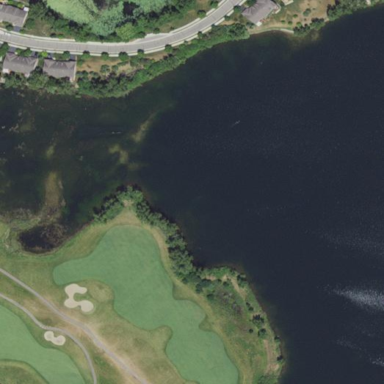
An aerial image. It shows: Water hazard on golf course. The hazard is natural water feature.